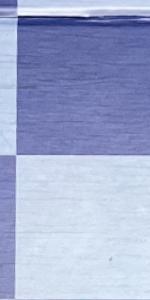
Label: Empty